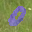
Label: 0